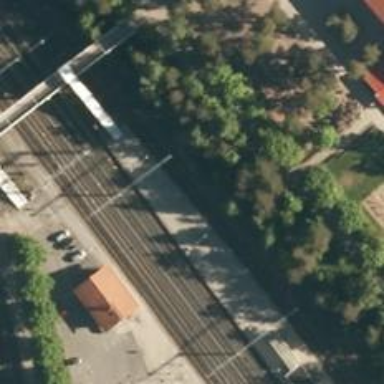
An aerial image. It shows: Rail siding with electrified contact lines for trains.